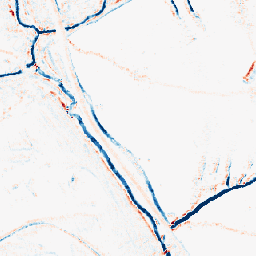
Category: morphological
Decomposition family: morphological_square
Decomposition parameters: operation: average
size: 5
Upsampling method: nearest
Upsampling parameters: scale: 4
Upsampling scale: 4